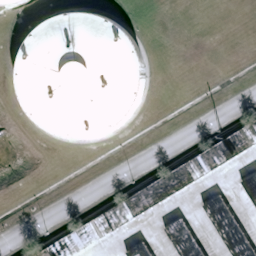
Label: storage tanks